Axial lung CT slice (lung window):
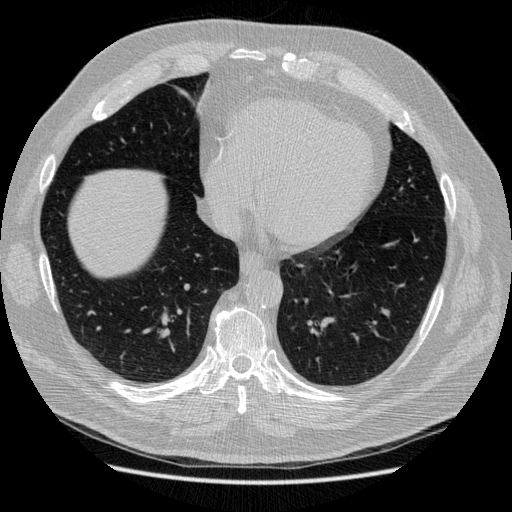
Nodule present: no